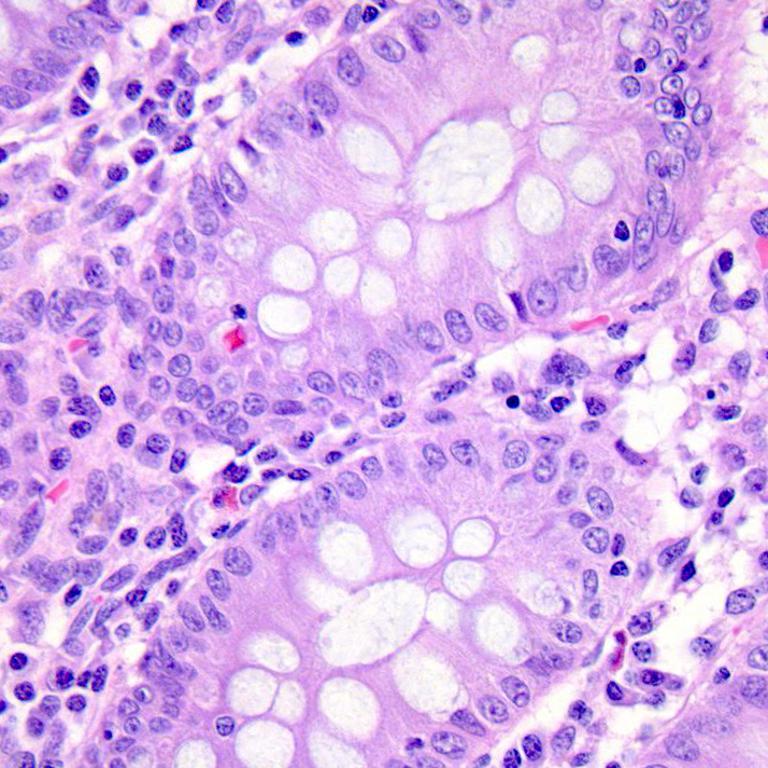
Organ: colon
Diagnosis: benign